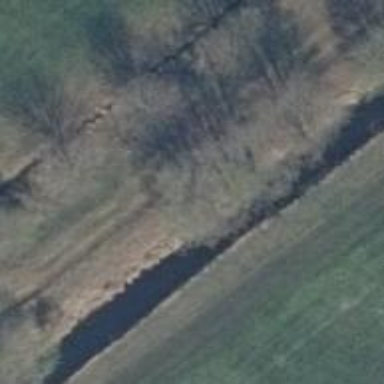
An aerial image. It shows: Row of trees in natural setting.